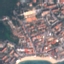
Label: Residential